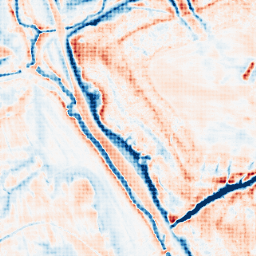
Category: trend_removal
Decomposition family: local_polynomial
Decomposition parameters: window_size: 21
degree: 3
Upsampling method: sinc_hamming
Upsampling parameters: scale: 4
kernel_size: 4
Upsampling scale: 4